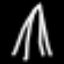
Label: The Eiffel Tower